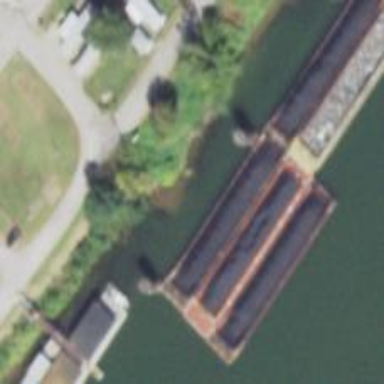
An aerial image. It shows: Commercial mooring facility.